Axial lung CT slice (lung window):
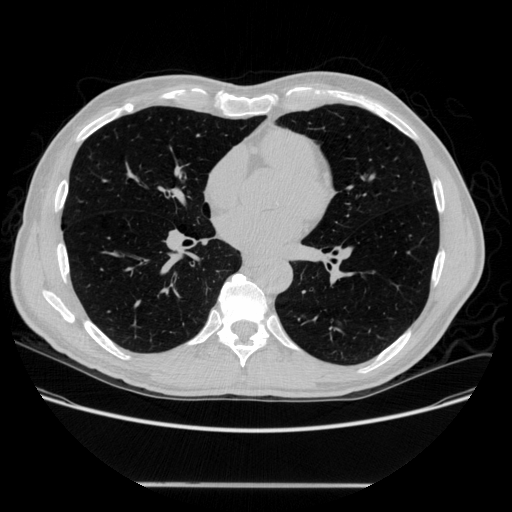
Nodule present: no